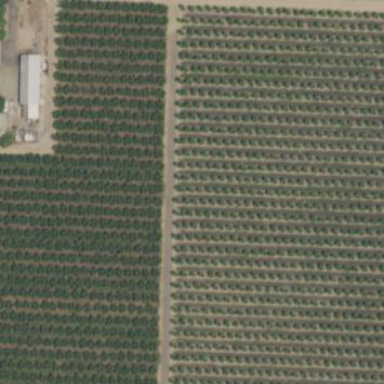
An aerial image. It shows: Orchard planted with peach trees.